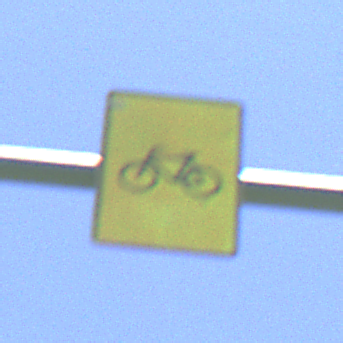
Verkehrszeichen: RadverkehrOhnePfeilsymbol
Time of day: Midday
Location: Outdoor (Nature)
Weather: Clear
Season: Summer
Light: Natural